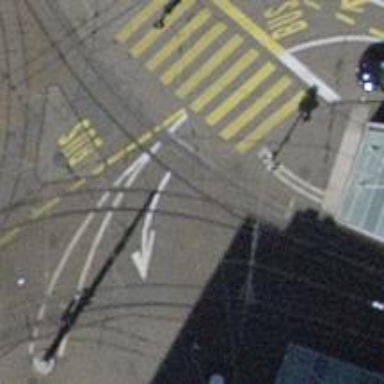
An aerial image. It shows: Unclassified road with asphalt surface and trolley wires.